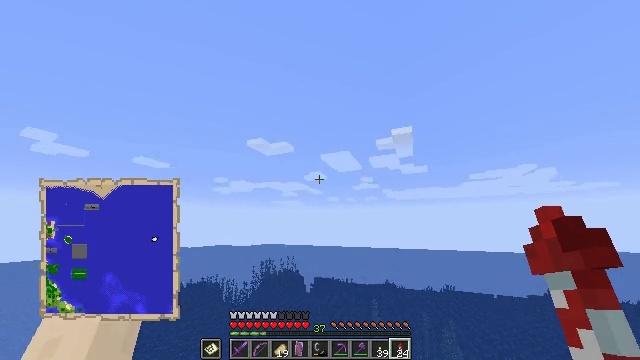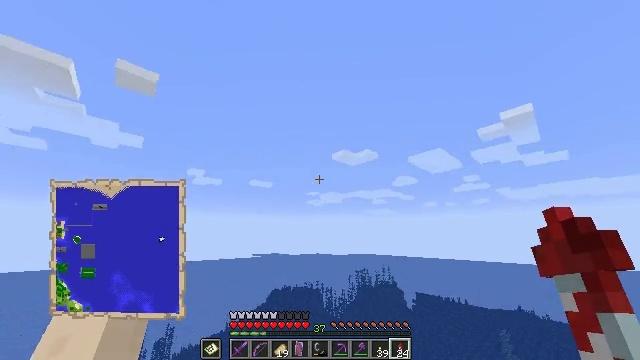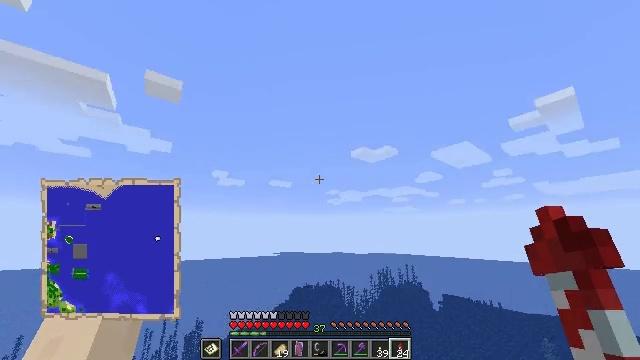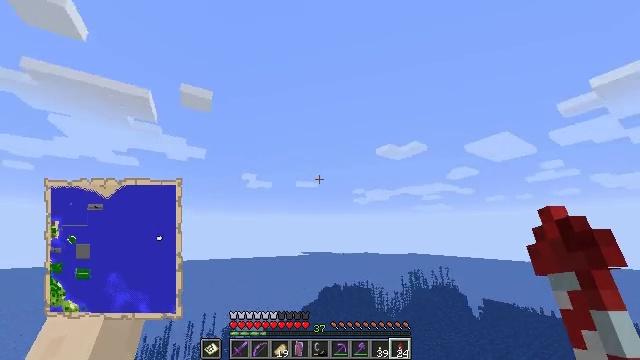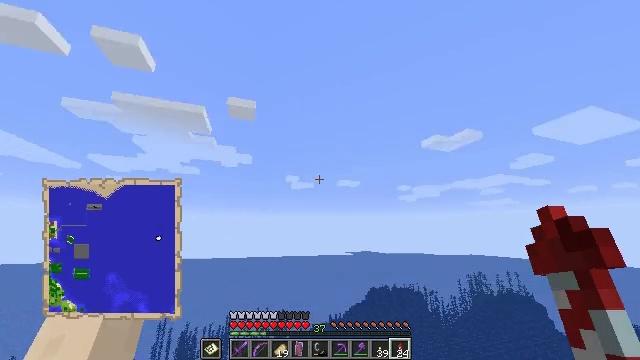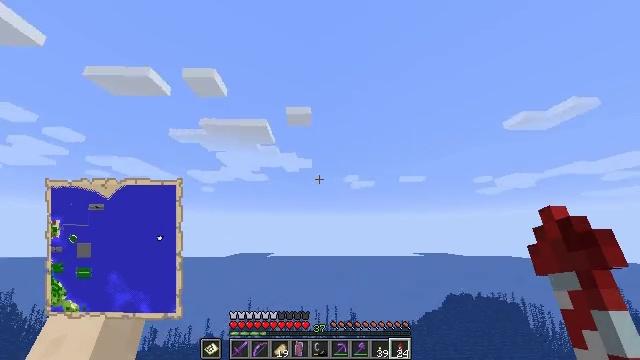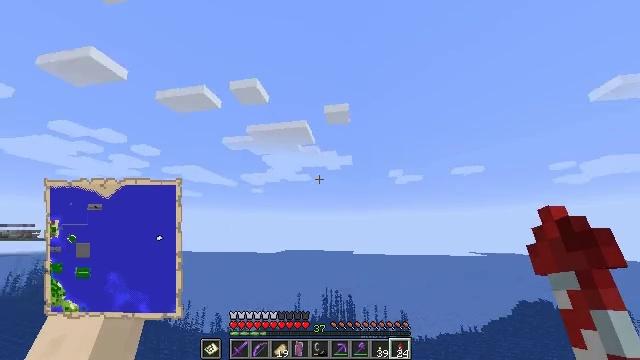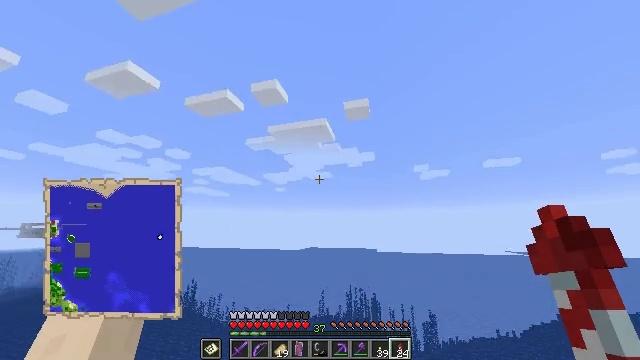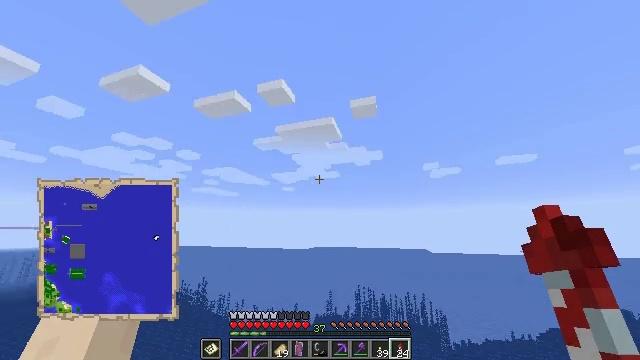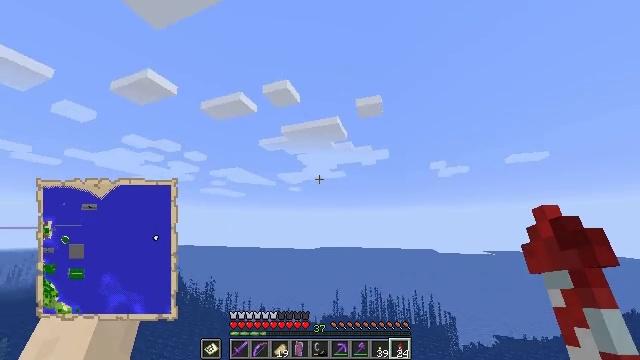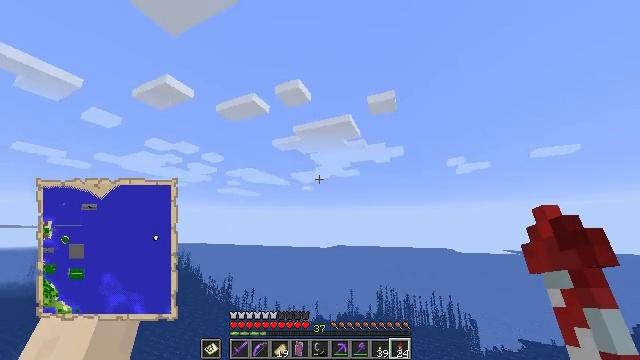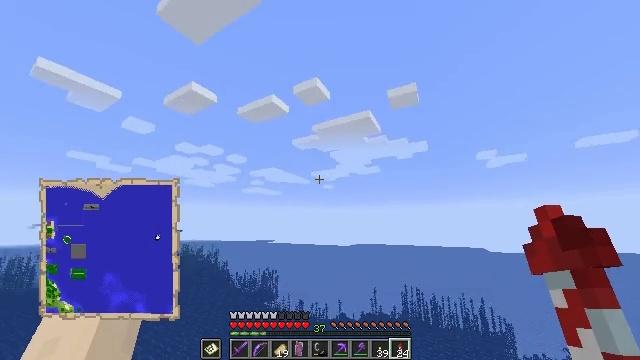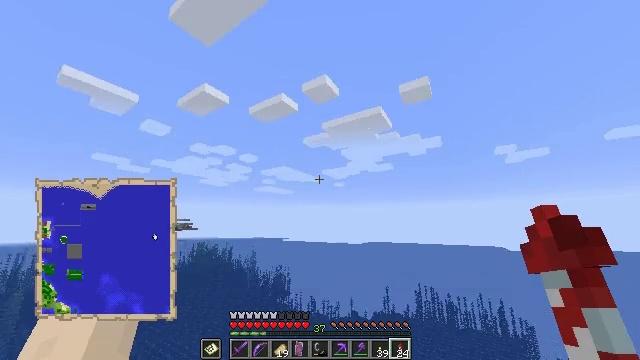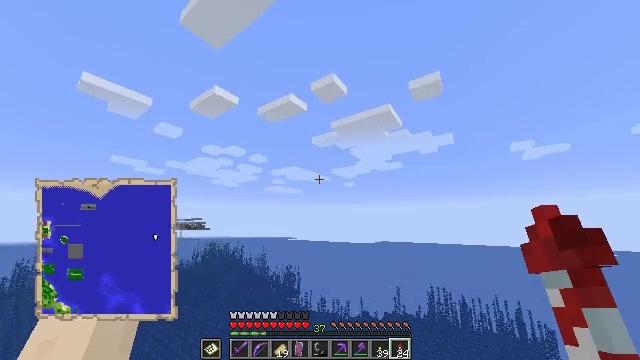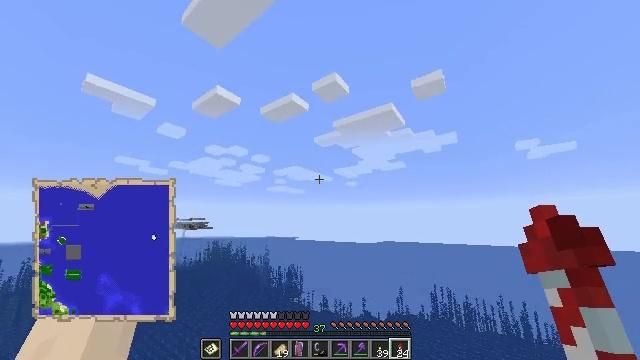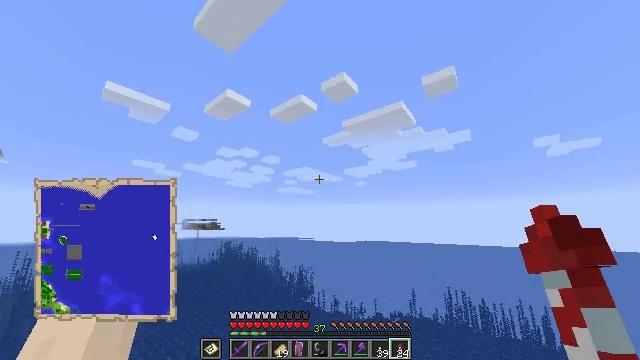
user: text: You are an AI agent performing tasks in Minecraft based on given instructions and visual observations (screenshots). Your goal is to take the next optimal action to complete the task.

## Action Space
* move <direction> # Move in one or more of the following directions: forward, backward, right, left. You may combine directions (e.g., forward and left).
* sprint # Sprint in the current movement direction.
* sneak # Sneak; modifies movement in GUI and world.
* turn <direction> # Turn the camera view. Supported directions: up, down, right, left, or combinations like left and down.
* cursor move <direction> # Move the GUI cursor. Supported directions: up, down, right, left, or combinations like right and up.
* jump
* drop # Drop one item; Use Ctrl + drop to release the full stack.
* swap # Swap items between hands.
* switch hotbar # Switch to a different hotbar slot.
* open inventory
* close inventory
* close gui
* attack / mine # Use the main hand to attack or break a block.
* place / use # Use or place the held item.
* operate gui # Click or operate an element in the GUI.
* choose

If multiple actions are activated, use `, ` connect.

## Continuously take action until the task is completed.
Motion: motion action
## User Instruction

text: Mine the bone block found in fossils.
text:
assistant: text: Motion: move forward, sprint, turn left and up
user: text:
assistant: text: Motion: move forward, sprint, turn left
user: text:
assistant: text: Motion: move forward, sprint, turn left
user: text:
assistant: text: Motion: move forward, sprint, turn left
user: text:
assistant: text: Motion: move forward, sprint, turn left
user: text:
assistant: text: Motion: move forward, sprint, turn left
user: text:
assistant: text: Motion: move forward, sprint, turn left
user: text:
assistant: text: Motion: move forward, sprint, turn left
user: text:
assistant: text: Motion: move forward, sprint, turn left
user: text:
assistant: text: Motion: move forward, sprint, turn left
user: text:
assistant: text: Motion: move forward, sprint, turn left
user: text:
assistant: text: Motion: move forward, sprint, turn left
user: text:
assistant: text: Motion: move forward, sprint, turn left
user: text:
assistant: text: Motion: move forward, sprint
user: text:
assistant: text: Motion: move forward, sprint, turn left
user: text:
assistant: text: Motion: move forward, sprint, turn left
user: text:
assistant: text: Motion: move forward, sprint, turn left
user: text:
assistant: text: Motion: move forward, sprint
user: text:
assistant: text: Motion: move forward, sprint
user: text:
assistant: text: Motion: move forward, sprint
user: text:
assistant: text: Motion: move forward, sprint
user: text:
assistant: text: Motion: move forward, sprint
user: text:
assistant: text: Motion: move forward, sprint
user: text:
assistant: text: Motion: move forward, sprint
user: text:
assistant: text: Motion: move forward, sprint
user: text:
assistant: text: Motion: move forward, sprint
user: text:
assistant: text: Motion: move forward, sprint
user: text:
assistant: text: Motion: move forward, sprint
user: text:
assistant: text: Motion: move forward, sprint, use / place
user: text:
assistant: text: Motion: move forward, sprint, use / place